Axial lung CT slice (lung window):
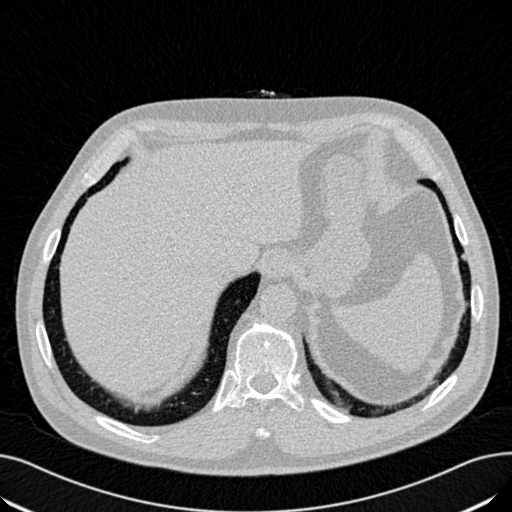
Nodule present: no